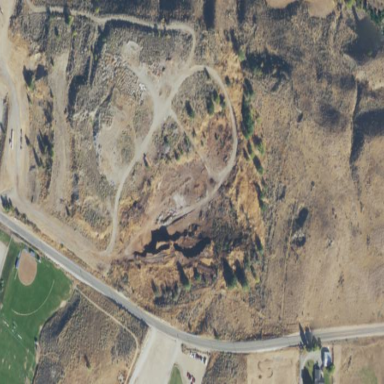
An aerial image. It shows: Quarry area.